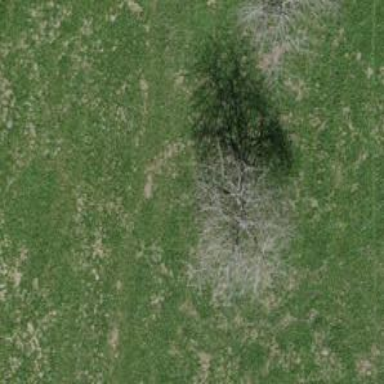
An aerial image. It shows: Deciduous tree with lush green leaves.